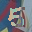
Label: 5